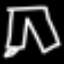
Label: pants